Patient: sex M, age 36
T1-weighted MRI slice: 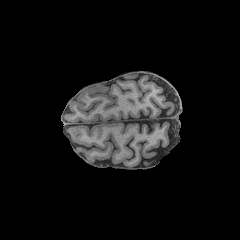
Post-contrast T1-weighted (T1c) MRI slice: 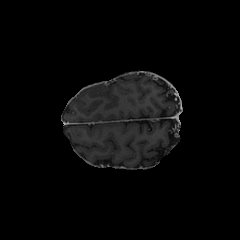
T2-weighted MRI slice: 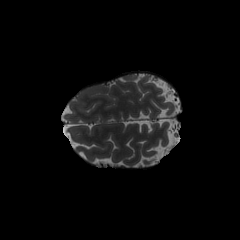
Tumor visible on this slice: no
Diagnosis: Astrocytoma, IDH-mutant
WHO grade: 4